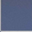
Piece: xx